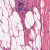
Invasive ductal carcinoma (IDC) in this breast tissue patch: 0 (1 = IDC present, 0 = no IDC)